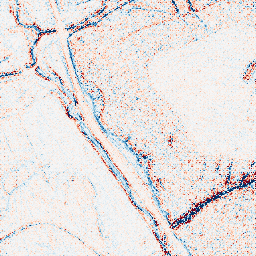
Category: edge_preserving
Decomposition family: bilateral
Decomposition parameters: d: 9
sigma_color: 75
sigma_space: 150
Upsampling method: regularized
Upsampling parameters: scale: 2
lambda_reg: 0.1
Upsampling scale: 2